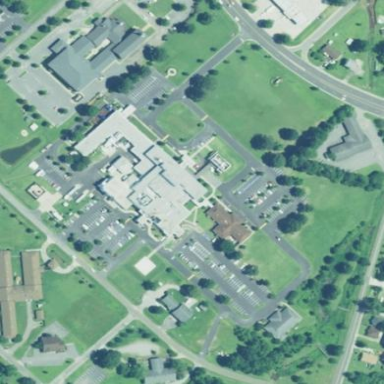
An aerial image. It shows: Healthcare facility identified as hospital.